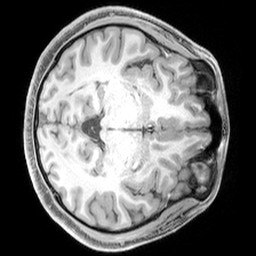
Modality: T1w
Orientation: axial
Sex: male
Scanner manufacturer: siemens
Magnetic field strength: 3 T
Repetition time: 2.3 s
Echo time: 0.00226 s